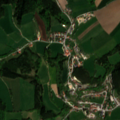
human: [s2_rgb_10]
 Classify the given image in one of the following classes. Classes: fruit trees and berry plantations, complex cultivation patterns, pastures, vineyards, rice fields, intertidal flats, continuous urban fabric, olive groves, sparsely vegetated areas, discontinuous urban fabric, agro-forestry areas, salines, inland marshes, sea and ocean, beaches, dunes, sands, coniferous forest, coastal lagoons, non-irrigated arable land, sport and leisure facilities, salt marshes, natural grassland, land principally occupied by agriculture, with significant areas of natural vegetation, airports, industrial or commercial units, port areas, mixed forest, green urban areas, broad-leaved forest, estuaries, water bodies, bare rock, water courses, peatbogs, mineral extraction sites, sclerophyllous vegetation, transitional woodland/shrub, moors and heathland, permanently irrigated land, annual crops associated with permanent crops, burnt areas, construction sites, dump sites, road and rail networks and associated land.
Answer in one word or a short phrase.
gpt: discontinuous urban fabric, non-irrigated arable land, pastures, land principally occupied by agriculture, with significant areas of natural vegetation, coniferous forest, mixed forest